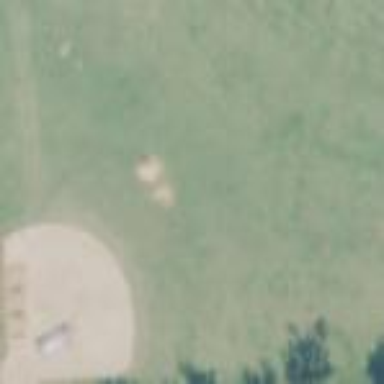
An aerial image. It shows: Baseball pitch for leisure and sports activities.